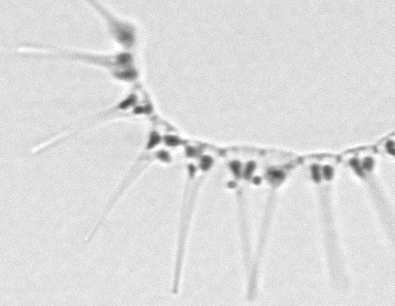
Label: Asterionellopsis_glacialis